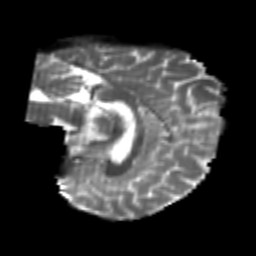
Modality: T2w
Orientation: sagittal
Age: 24
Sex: male
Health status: healthy
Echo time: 0.074 s